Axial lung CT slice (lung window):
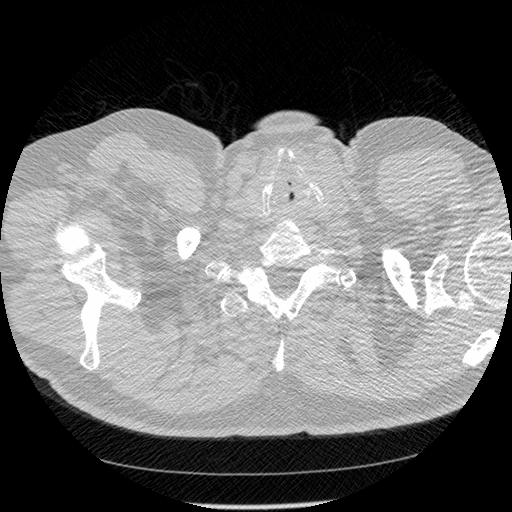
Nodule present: no